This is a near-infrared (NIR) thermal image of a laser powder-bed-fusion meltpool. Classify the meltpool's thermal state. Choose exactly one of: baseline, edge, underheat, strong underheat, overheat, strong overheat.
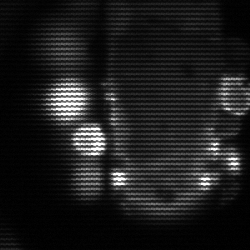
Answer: strong underheat